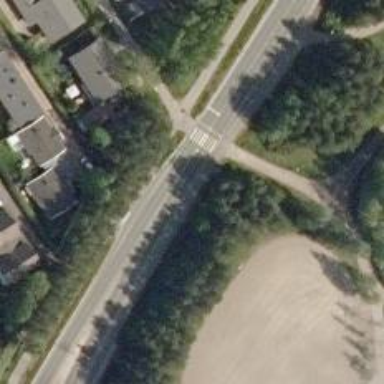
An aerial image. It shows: Asphalt cycleway.